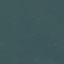
Land use / land cover class: SeaLake